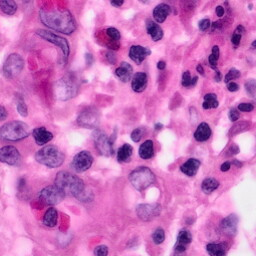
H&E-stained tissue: Pancreatic